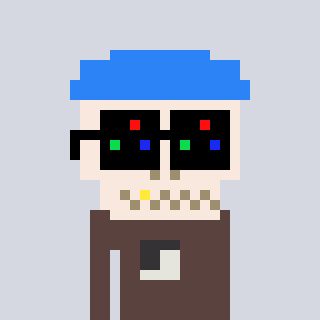
a pixel art character with square black sunglasses, a skeleton-hat-shaped head and a darkbrown-colored body on a cool background